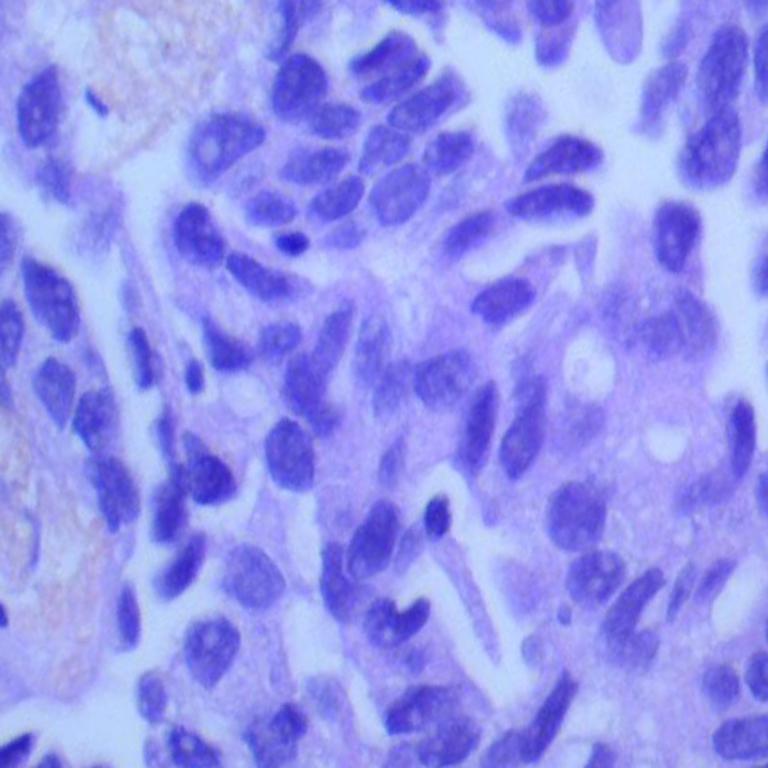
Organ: lung
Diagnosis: adenocarcinomas